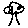
Label: tree